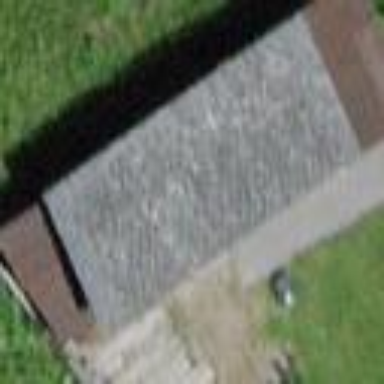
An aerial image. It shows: Shed building.